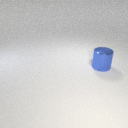
large blue metal cylinder